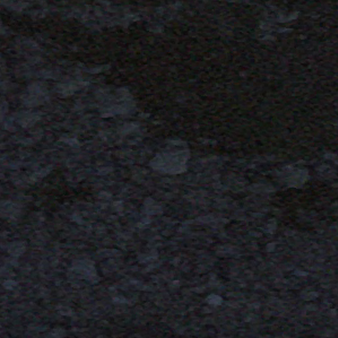
Label: other